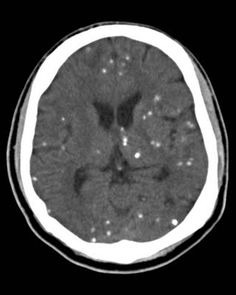
Label: notumor